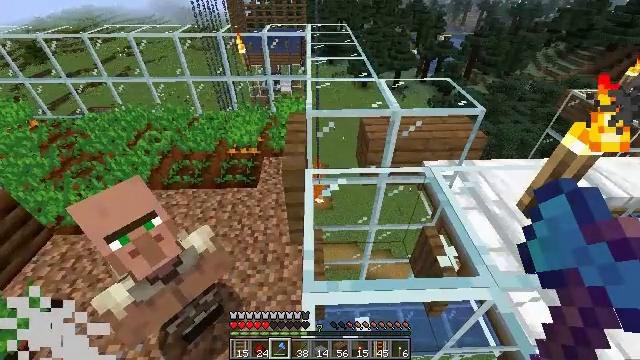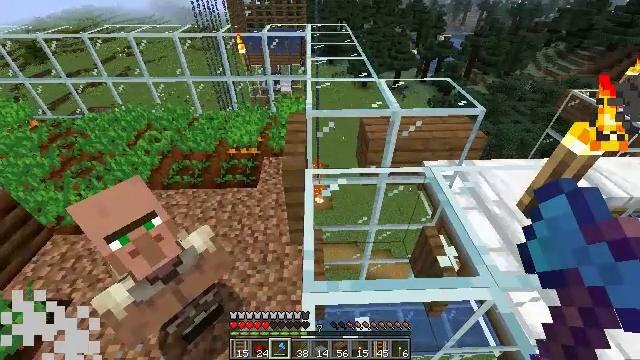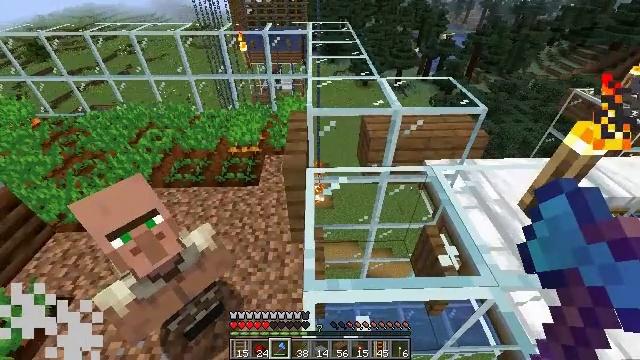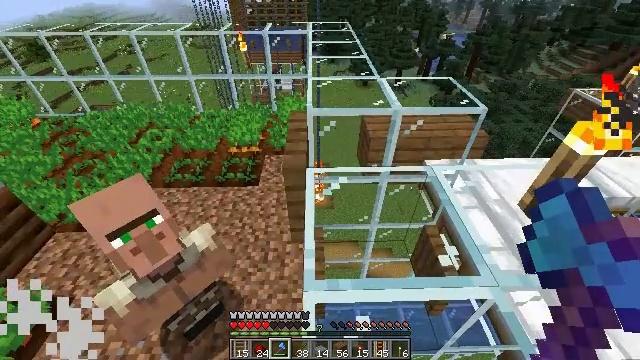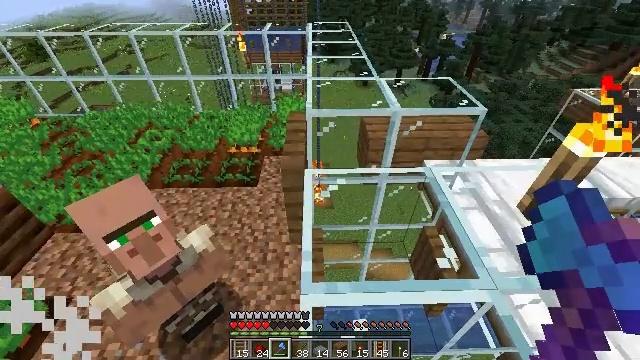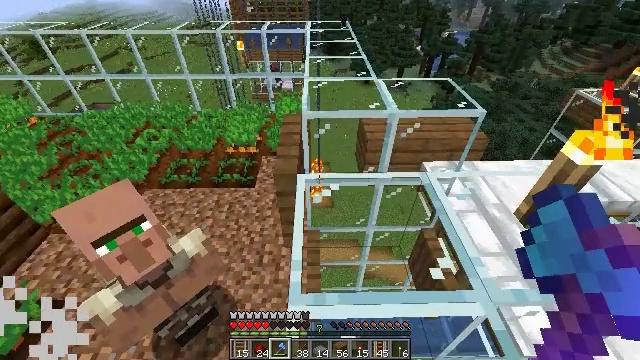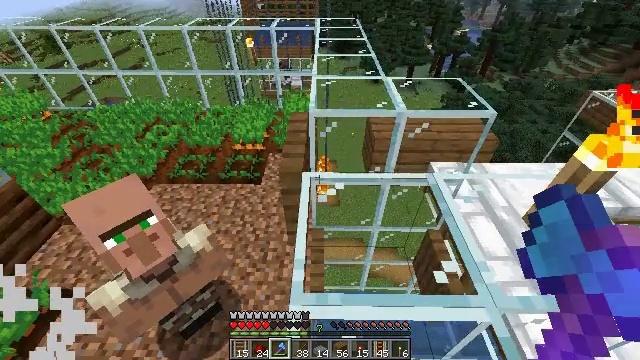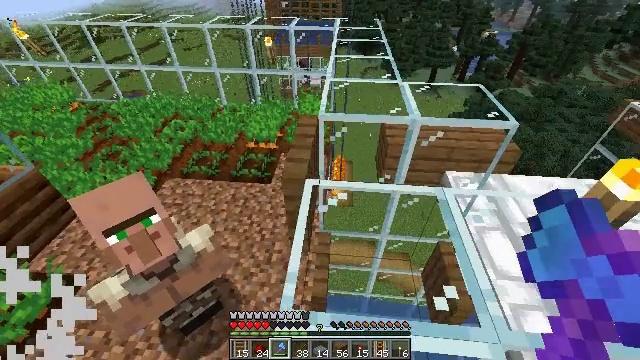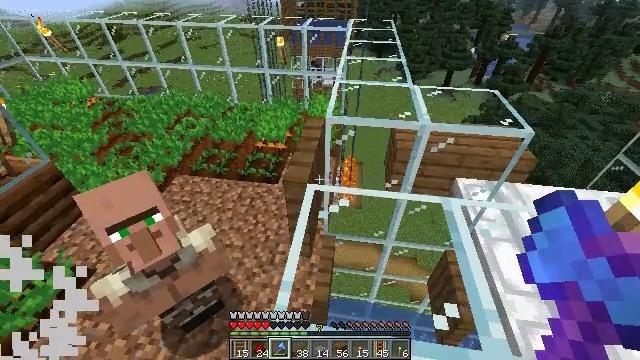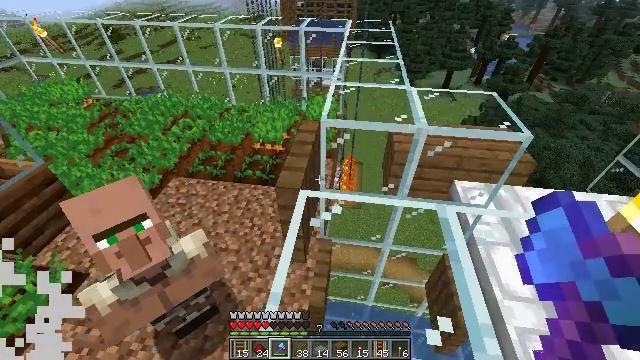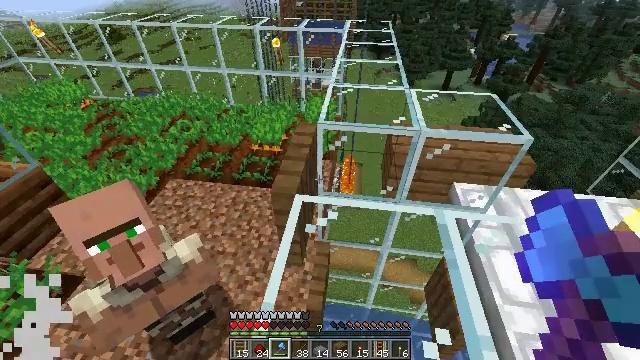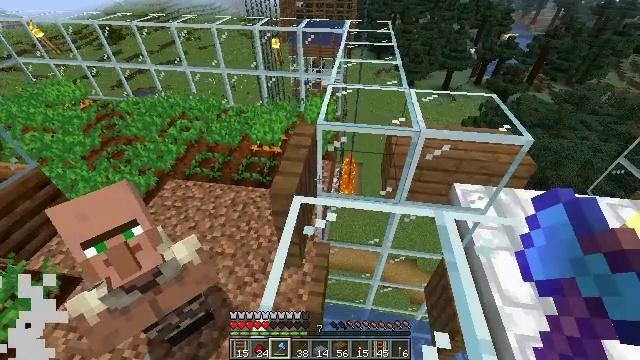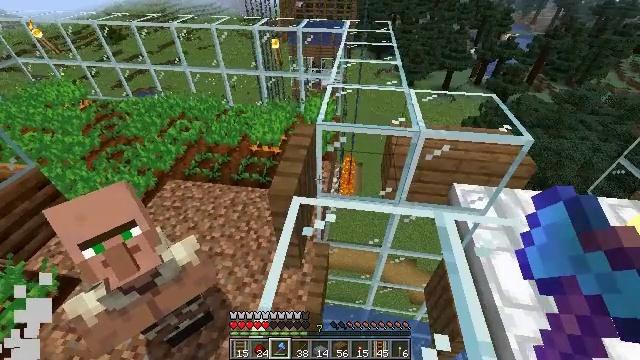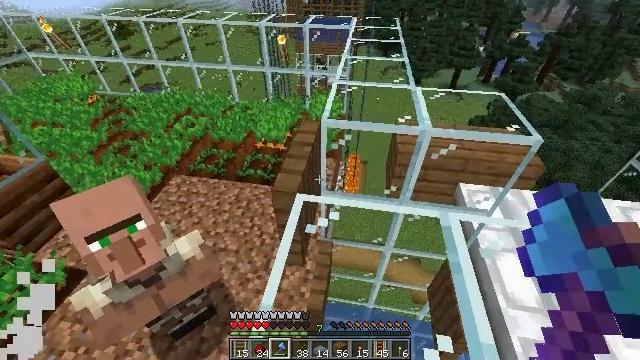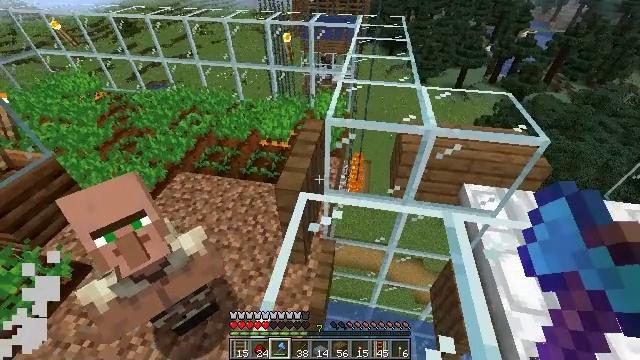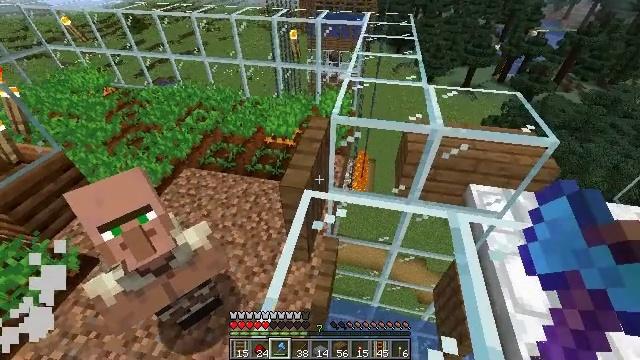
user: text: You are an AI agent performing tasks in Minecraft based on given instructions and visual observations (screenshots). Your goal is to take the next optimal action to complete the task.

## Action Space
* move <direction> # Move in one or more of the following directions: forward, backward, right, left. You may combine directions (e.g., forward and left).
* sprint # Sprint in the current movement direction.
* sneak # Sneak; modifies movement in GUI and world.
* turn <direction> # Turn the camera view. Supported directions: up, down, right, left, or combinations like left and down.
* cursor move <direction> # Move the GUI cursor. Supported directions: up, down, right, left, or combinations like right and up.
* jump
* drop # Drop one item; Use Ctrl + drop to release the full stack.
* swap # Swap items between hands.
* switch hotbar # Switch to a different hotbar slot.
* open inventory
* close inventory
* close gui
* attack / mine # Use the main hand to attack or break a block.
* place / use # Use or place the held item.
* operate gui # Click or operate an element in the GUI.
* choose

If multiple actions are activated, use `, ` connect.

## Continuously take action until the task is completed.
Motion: motion action
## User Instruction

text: Harvest carrots from the farmland.
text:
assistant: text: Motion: sneak
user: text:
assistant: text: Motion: sneak
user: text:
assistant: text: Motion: sneak
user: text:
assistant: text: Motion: move forward and move right, sneak
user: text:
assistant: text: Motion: move forward and move right, sneak
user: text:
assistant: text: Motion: move forward and move right, sneak, turn left
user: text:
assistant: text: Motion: move forward and move right, sneak, turn left
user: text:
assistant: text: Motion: move forward and move right, sneak, turn left
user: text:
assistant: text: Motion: move forward, sneak
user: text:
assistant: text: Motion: sneak
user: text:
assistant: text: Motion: sneak
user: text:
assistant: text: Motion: sneak
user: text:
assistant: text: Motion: sneak, turn left
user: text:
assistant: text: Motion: sneak, turn left
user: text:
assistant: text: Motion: turn left
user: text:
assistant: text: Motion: no_op
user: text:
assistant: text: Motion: no_op
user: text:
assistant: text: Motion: no_op
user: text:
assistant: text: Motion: no_op
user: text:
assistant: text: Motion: no_op
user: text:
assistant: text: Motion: no_op
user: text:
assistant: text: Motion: no_op
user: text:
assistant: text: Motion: open inventory
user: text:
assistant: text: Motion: open inventory
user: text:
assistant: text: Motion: open inventory
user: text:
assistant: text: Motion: no_op
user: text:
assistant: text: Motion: cursor move right
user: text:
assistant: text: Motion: cursor move right
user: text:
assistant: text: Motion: cursor move right
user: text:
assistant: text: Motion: cursor move right